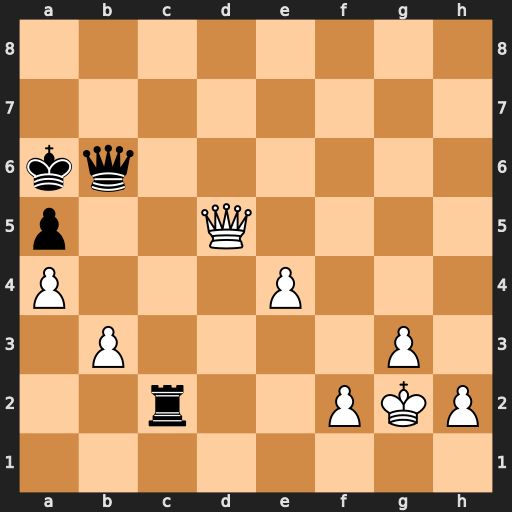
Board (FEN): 8/8/kq6/p2Q4/P3P3/1P4P1/2r2PKP/8
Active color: w
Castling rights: -
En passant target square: -
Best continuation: Qd3+ Ka7 Qxc2